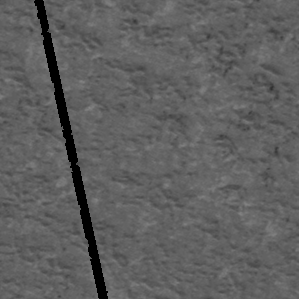
Label: frost